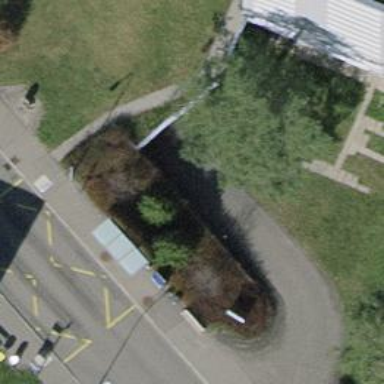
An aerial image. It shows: Parking entrance.